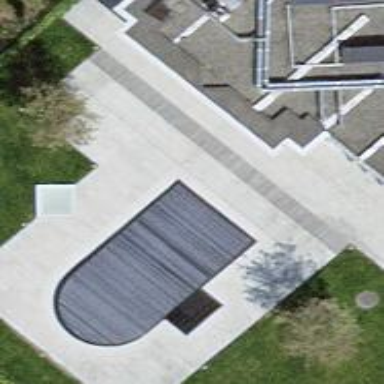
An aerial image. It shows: Swimming pool located in leisure land.